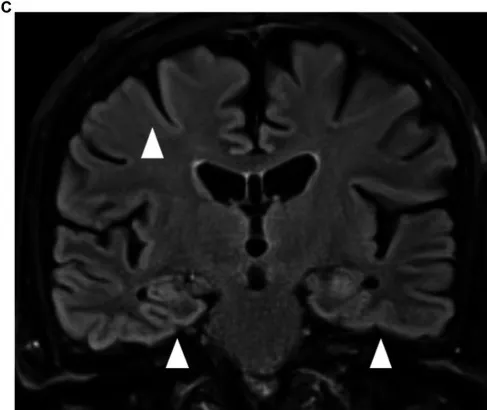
(C) MRI brain coronal FLAIR sequence showing FLAIR hyperintensities of bilateral cerebral cortices (arrowheads).
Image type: radiology (mri)